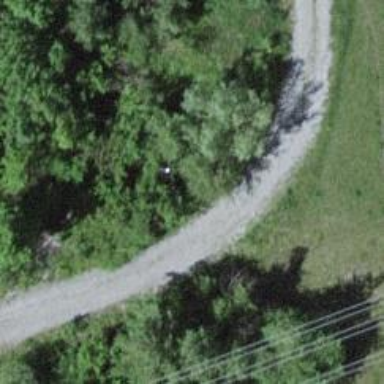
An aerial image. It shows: Gravel track with grade2 tracktype.